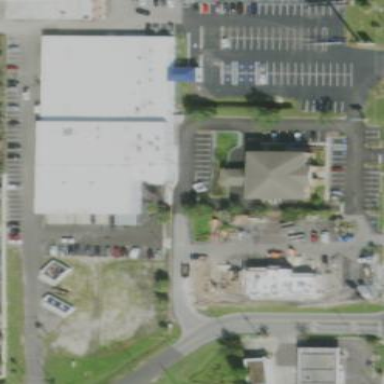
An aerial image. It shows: Commercial area.